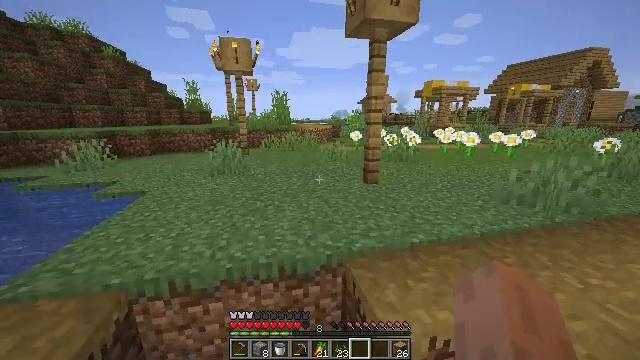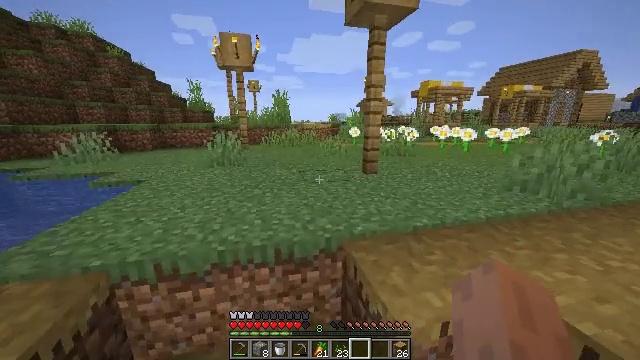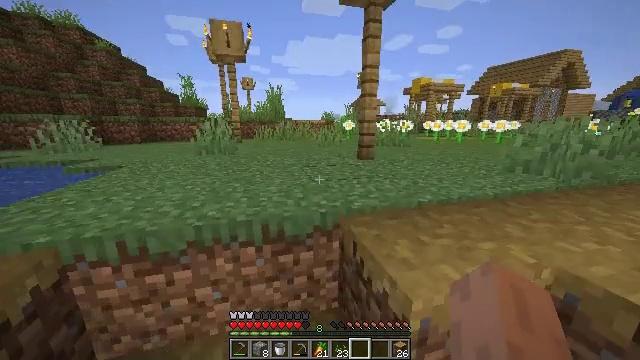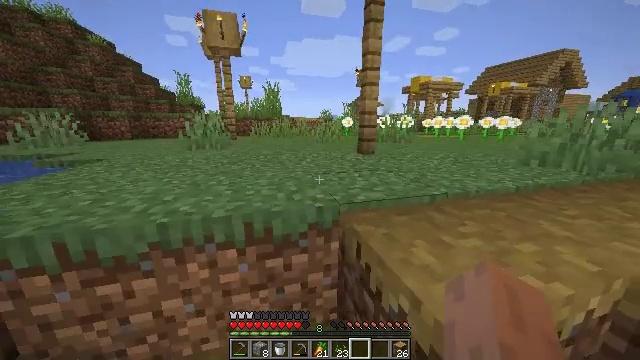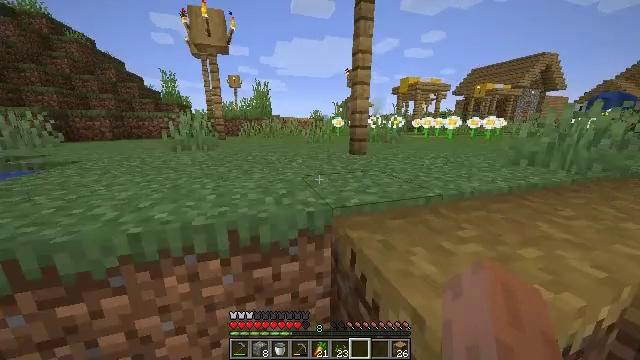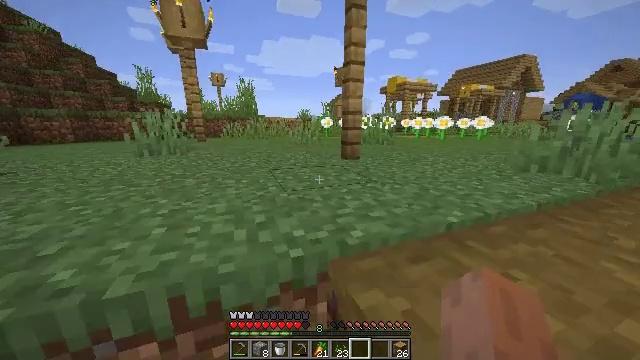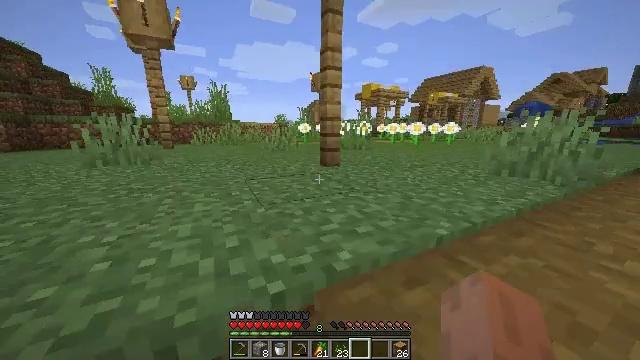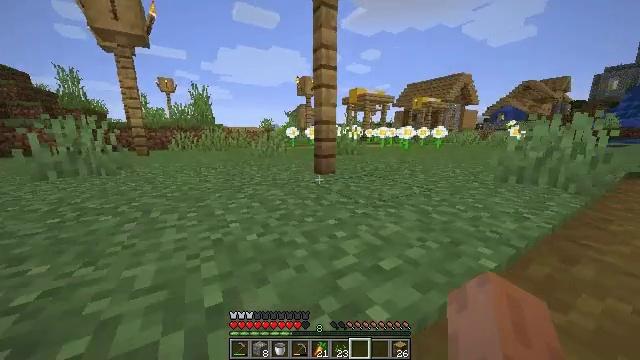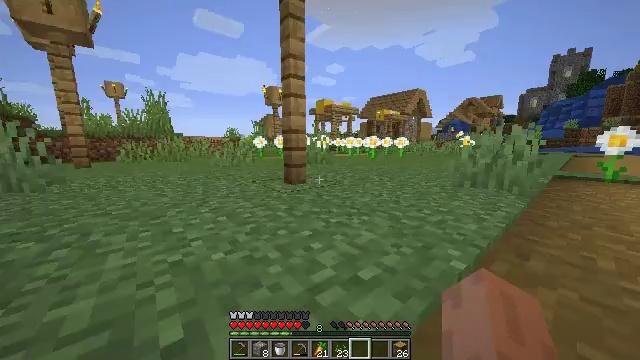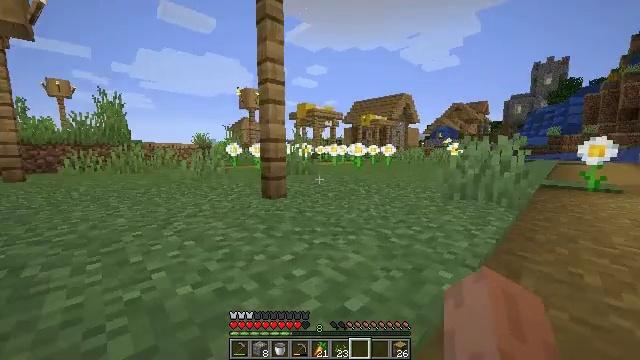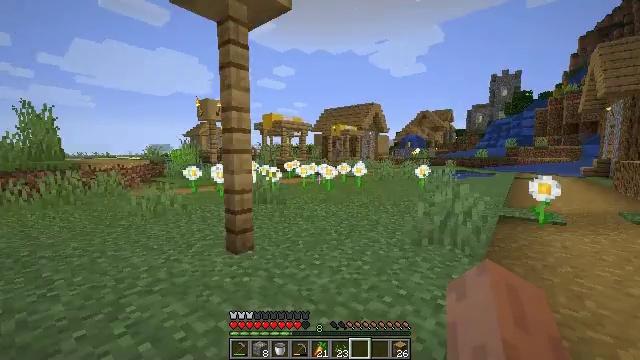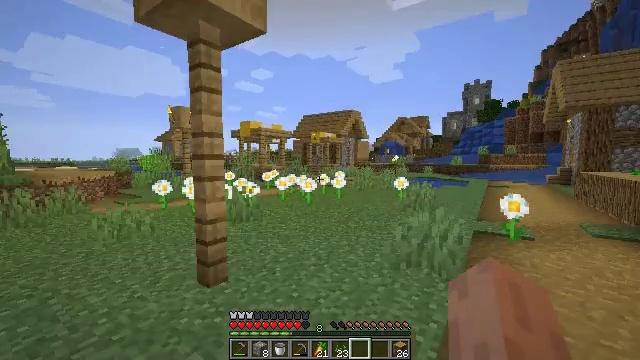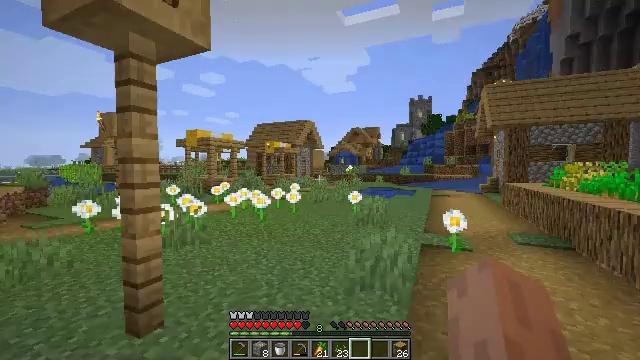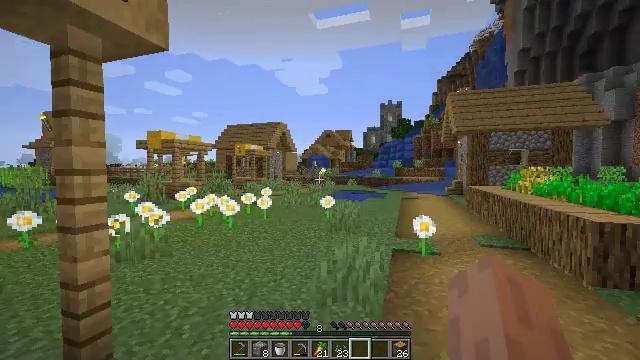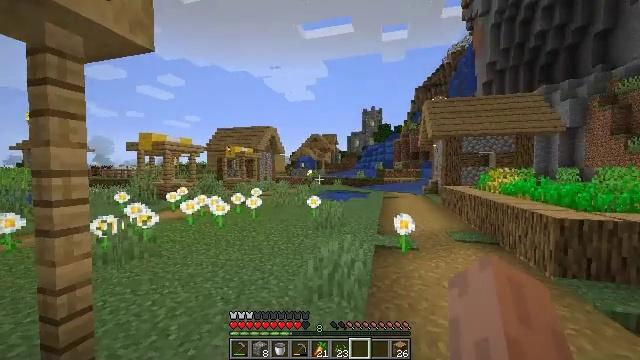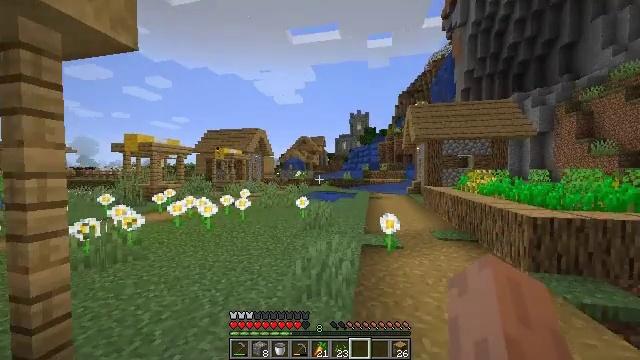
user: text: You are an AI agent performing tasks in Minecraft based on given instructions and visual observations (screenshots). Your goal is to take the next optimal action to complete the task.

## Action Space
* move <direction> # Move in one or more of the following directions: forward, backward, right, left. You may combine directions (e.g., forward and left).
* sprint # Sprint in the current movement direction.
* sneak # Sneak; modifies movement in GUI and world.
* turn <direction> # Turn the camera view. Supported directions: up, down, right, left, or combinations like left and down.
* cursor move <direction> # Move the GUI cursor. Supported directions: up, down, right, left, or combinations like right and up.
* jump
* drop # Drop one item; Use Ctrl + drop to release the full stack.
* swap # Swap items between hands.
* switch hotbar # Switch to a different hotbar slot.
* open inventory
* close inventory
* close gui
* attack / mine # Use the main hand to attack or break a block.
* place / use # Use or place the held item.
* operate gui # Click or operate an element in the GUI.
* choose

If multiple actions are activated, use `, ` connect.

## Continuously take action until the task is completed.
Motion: motion action
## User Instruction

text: Break the bookshelf for books.
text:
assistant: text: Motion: move forward, sprint
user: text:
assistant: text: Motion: move forward, sprint, turn right
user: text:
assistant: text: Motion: move forward, sprint
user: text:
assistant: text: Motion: move forward, sprint, turn right
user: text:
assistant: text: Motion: move forward, sprint, turn right
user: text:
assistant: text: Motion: move forward, sprint, turn right and up
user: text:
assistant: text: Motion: move forward, sprint, turn right and up
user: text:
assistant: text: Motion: move forward, sprint, turn right and up
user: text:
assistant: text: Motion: move forward, sprint, turn right and up, jump
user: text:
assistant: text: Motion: move forward, sprint, turn right and up, jump
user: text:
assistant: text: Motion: move forward, sprint, turn right and up, jump
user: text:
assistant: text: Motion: move forward, sprint, turn right and up, jump
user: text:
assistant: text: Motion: move forward, sprint, turn right, jump
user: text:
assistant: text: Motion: move forward, sprint, turn right
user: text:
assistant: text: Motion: move forward, sprint, turn right
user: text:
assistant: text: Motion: move forward, sprint
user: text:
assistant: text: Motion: move forward, sprint
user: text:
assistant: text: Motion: move forward, sprint
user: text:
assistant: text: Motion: move forward, sprint, turn down
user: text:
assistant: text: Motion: move forward, sprint
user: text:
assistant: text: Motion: move forward, sprint
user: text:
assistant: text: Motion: move forward, sprint
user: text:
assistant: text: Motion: move forward, sprint
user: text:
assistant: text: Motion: move forward, sprint, turn right
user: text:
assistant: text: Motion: move forward, sprint
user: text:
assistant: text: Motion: move forward, sprint
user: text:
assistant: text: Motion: move forward, sprint, turn right
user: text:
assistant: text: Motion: move forward, sprint, turn right
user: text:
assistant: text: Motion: move forward, sprint, turn right
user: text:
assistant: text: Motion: move forward, sprint, turn right